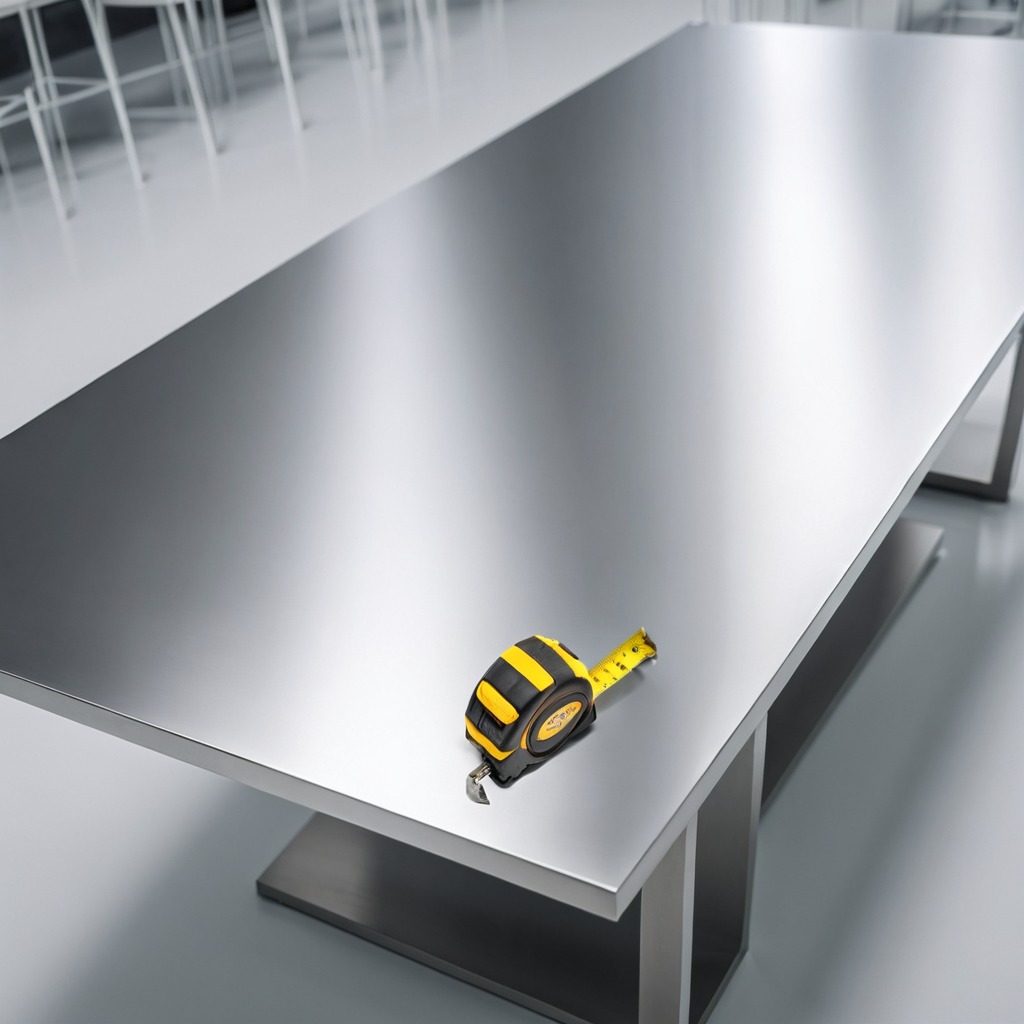
A measuring tape is lying on a stainless steel table in a high-end prototyping lab.